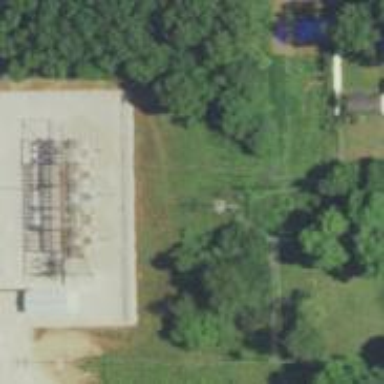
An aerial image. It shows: Power pole.